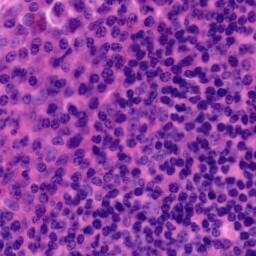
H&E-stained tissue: Tonsil